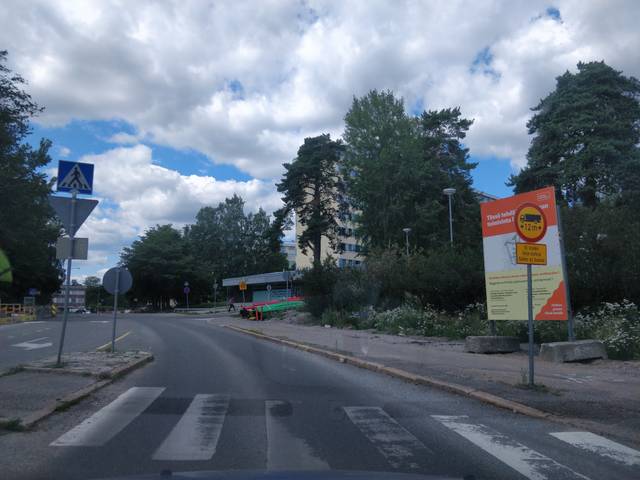
Region: Finland
Coordinates: 60.216, 24.968